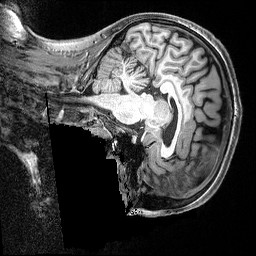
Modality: T1w
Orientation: sagittal
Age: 35
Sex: female
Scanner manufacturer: siemens
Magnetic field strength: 3 T
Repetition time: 2.3 s
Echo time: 0.00298 s